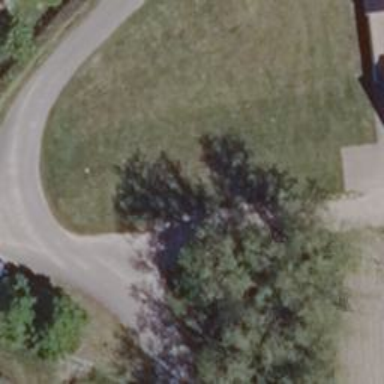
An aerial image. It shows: Asphalt road in residential area.